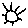
Label: sun